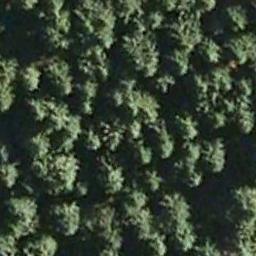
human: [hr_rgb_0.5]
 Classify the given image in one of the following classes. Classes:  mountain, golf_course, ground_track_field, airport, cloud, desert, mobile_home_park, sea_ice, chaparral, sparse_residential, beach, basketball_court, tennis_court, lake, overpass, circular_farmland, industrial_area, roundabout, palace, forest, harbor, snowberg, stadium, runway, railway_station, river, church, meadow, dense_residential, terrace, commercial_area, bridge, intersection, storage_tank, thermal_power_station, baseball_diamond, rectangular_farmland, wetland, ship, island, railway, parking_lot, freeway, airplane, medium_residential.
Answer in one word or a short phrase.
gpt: forest